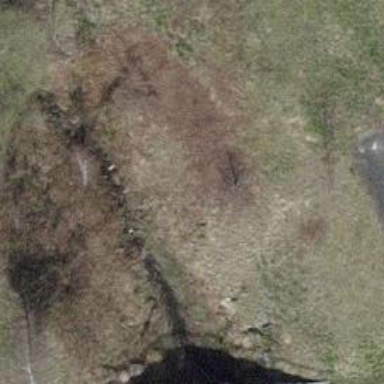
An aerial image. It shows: Culvert tunnel.